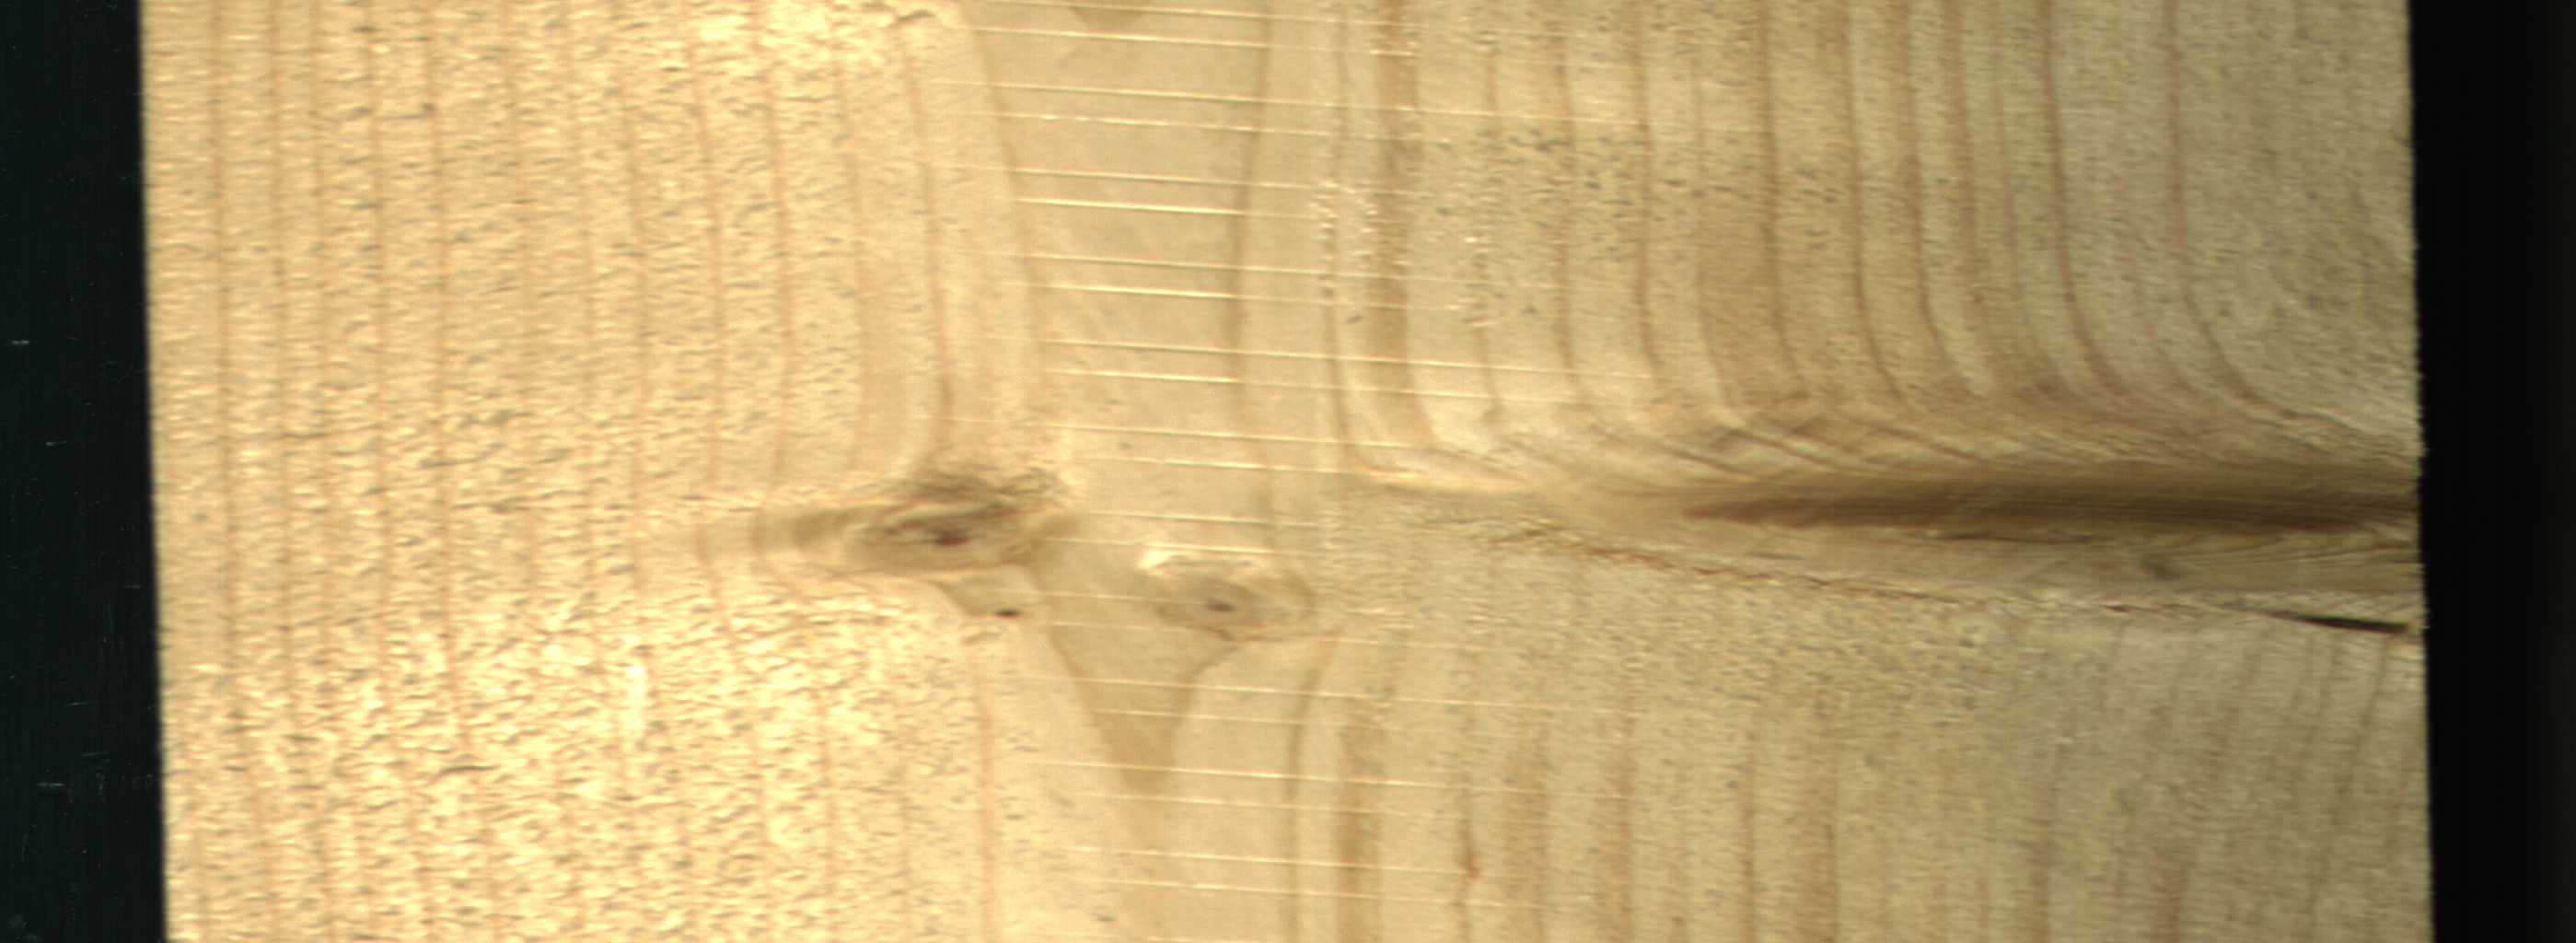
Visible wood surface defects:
Dead_Knot
Live_Knot
Live_Knot
Live_Knot